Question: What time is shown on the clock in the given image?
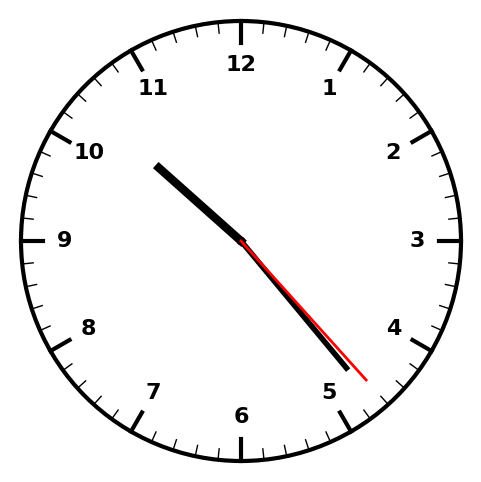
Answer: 10:23:23